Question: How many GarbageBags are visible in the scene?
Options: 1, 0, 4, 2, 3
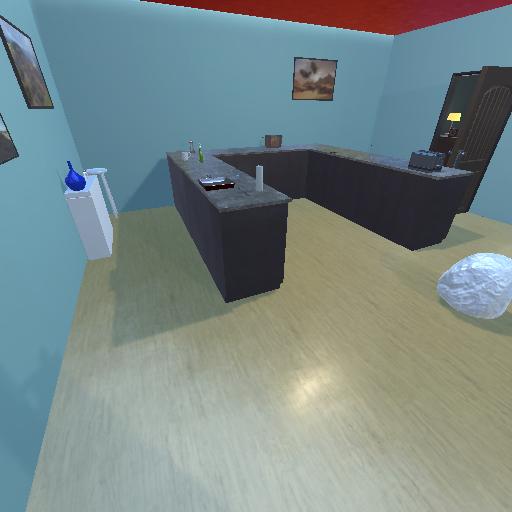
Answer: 1